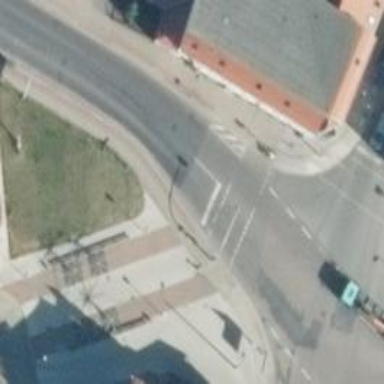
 featuring sidewalks on both sides and cycle track."